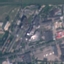
Land use / land cover: Industrial